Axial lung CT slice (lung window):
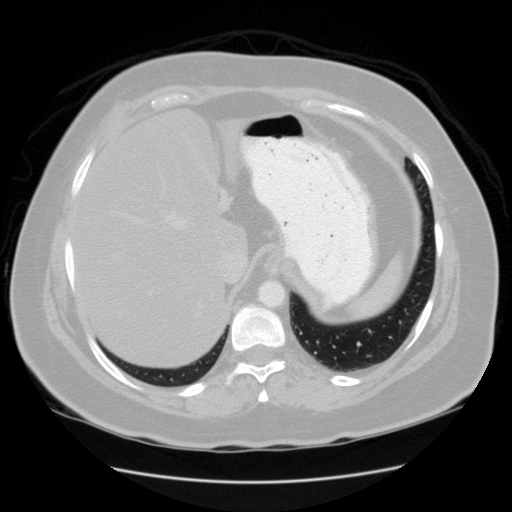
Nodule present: no